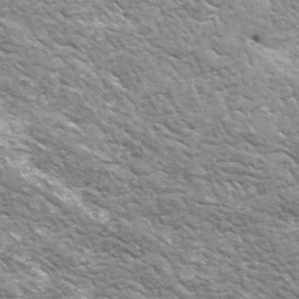
Label: frost